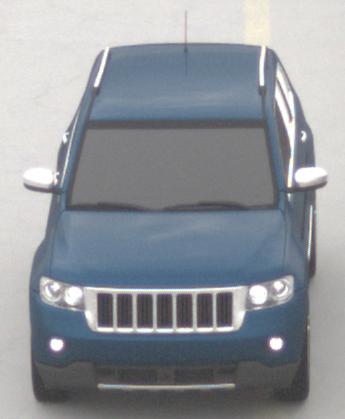
Make: Jeep
Model: Grand Cherokee
Detailed model: WK2
Model produced from: 2010
Model produced until: 2021
Doors: 5
Color: blue
Road condition: dry road
Daytime: morning or afternoon
Contrast: low contrast